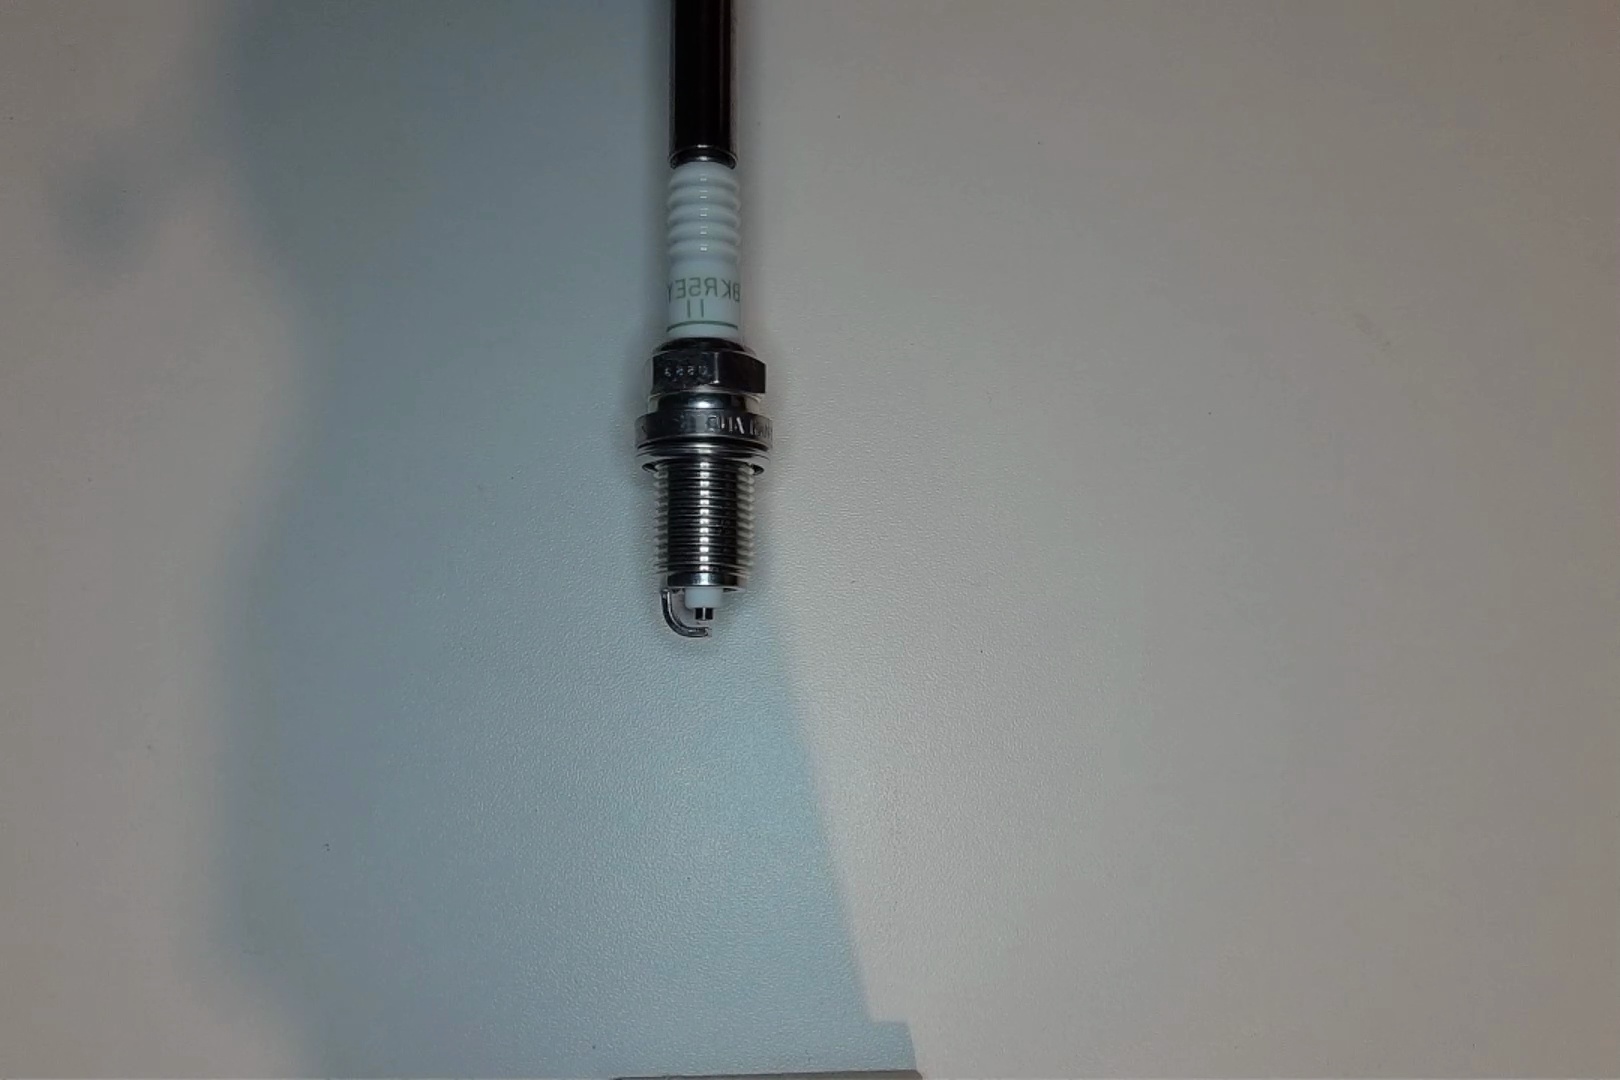
Label: no anomaly